RGB frame:
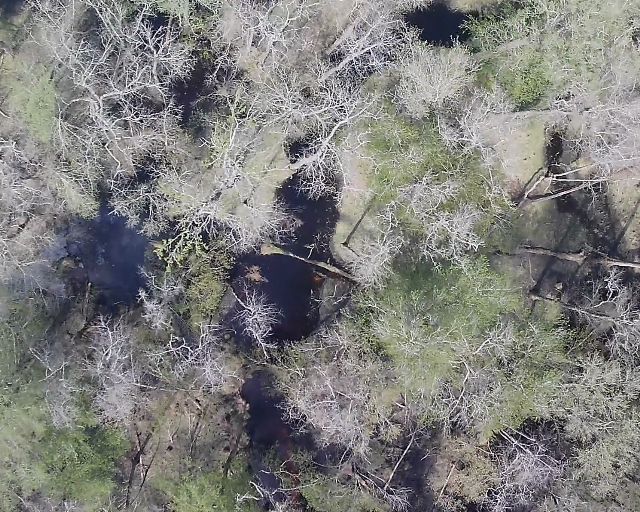
Thermal frame:
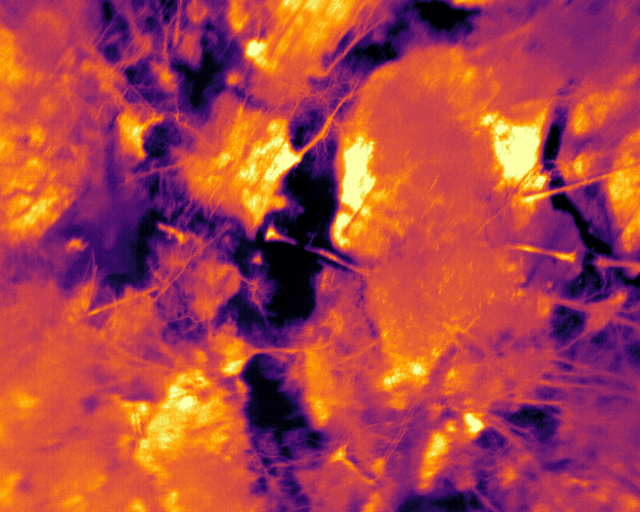
Captured: 2026-02-26 03:46:07
Pixels at or above 80 °C: 0 (fraction of frame: 0)